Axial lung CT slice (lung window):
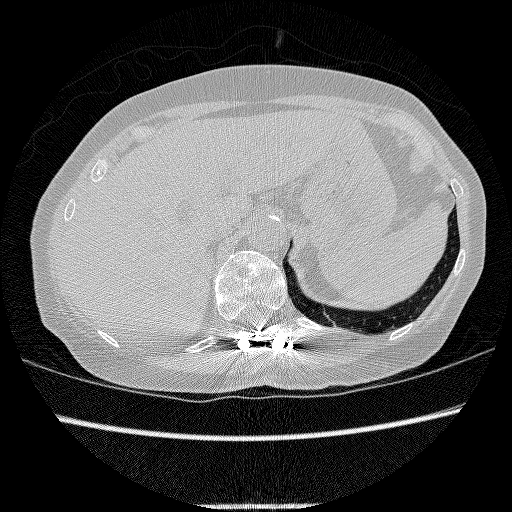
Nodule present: no